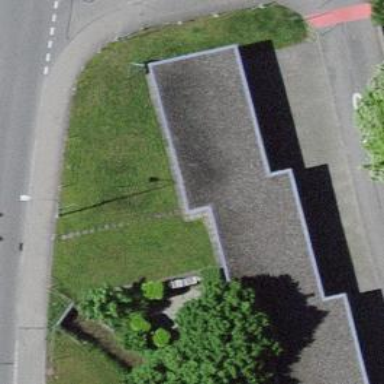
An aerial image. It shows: View of roof of building.